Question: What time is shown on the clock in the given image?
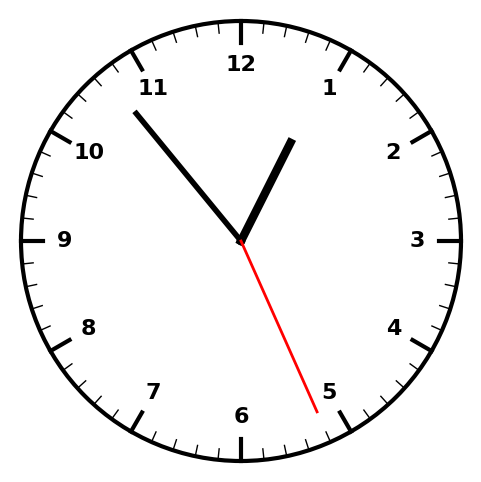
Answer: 12:53:26